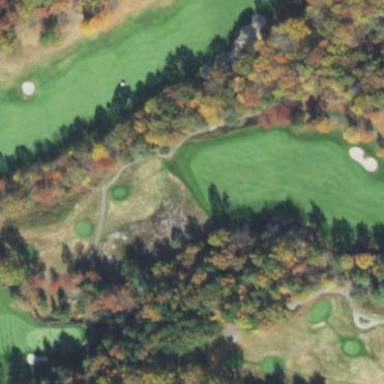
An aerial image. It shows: Grassy area designated as golf fairway.